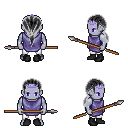
a pixel art fantasy rpg character, male body template, dark elf, purple skin, chain tabard jacket, white pants, gray ponytail hairstyle, purple tiara, black shoes, spear, four views (front, back, left, right), 2x2 character sprite sheet, small pixel art, hard edges, no anti-aliasing